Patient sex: M
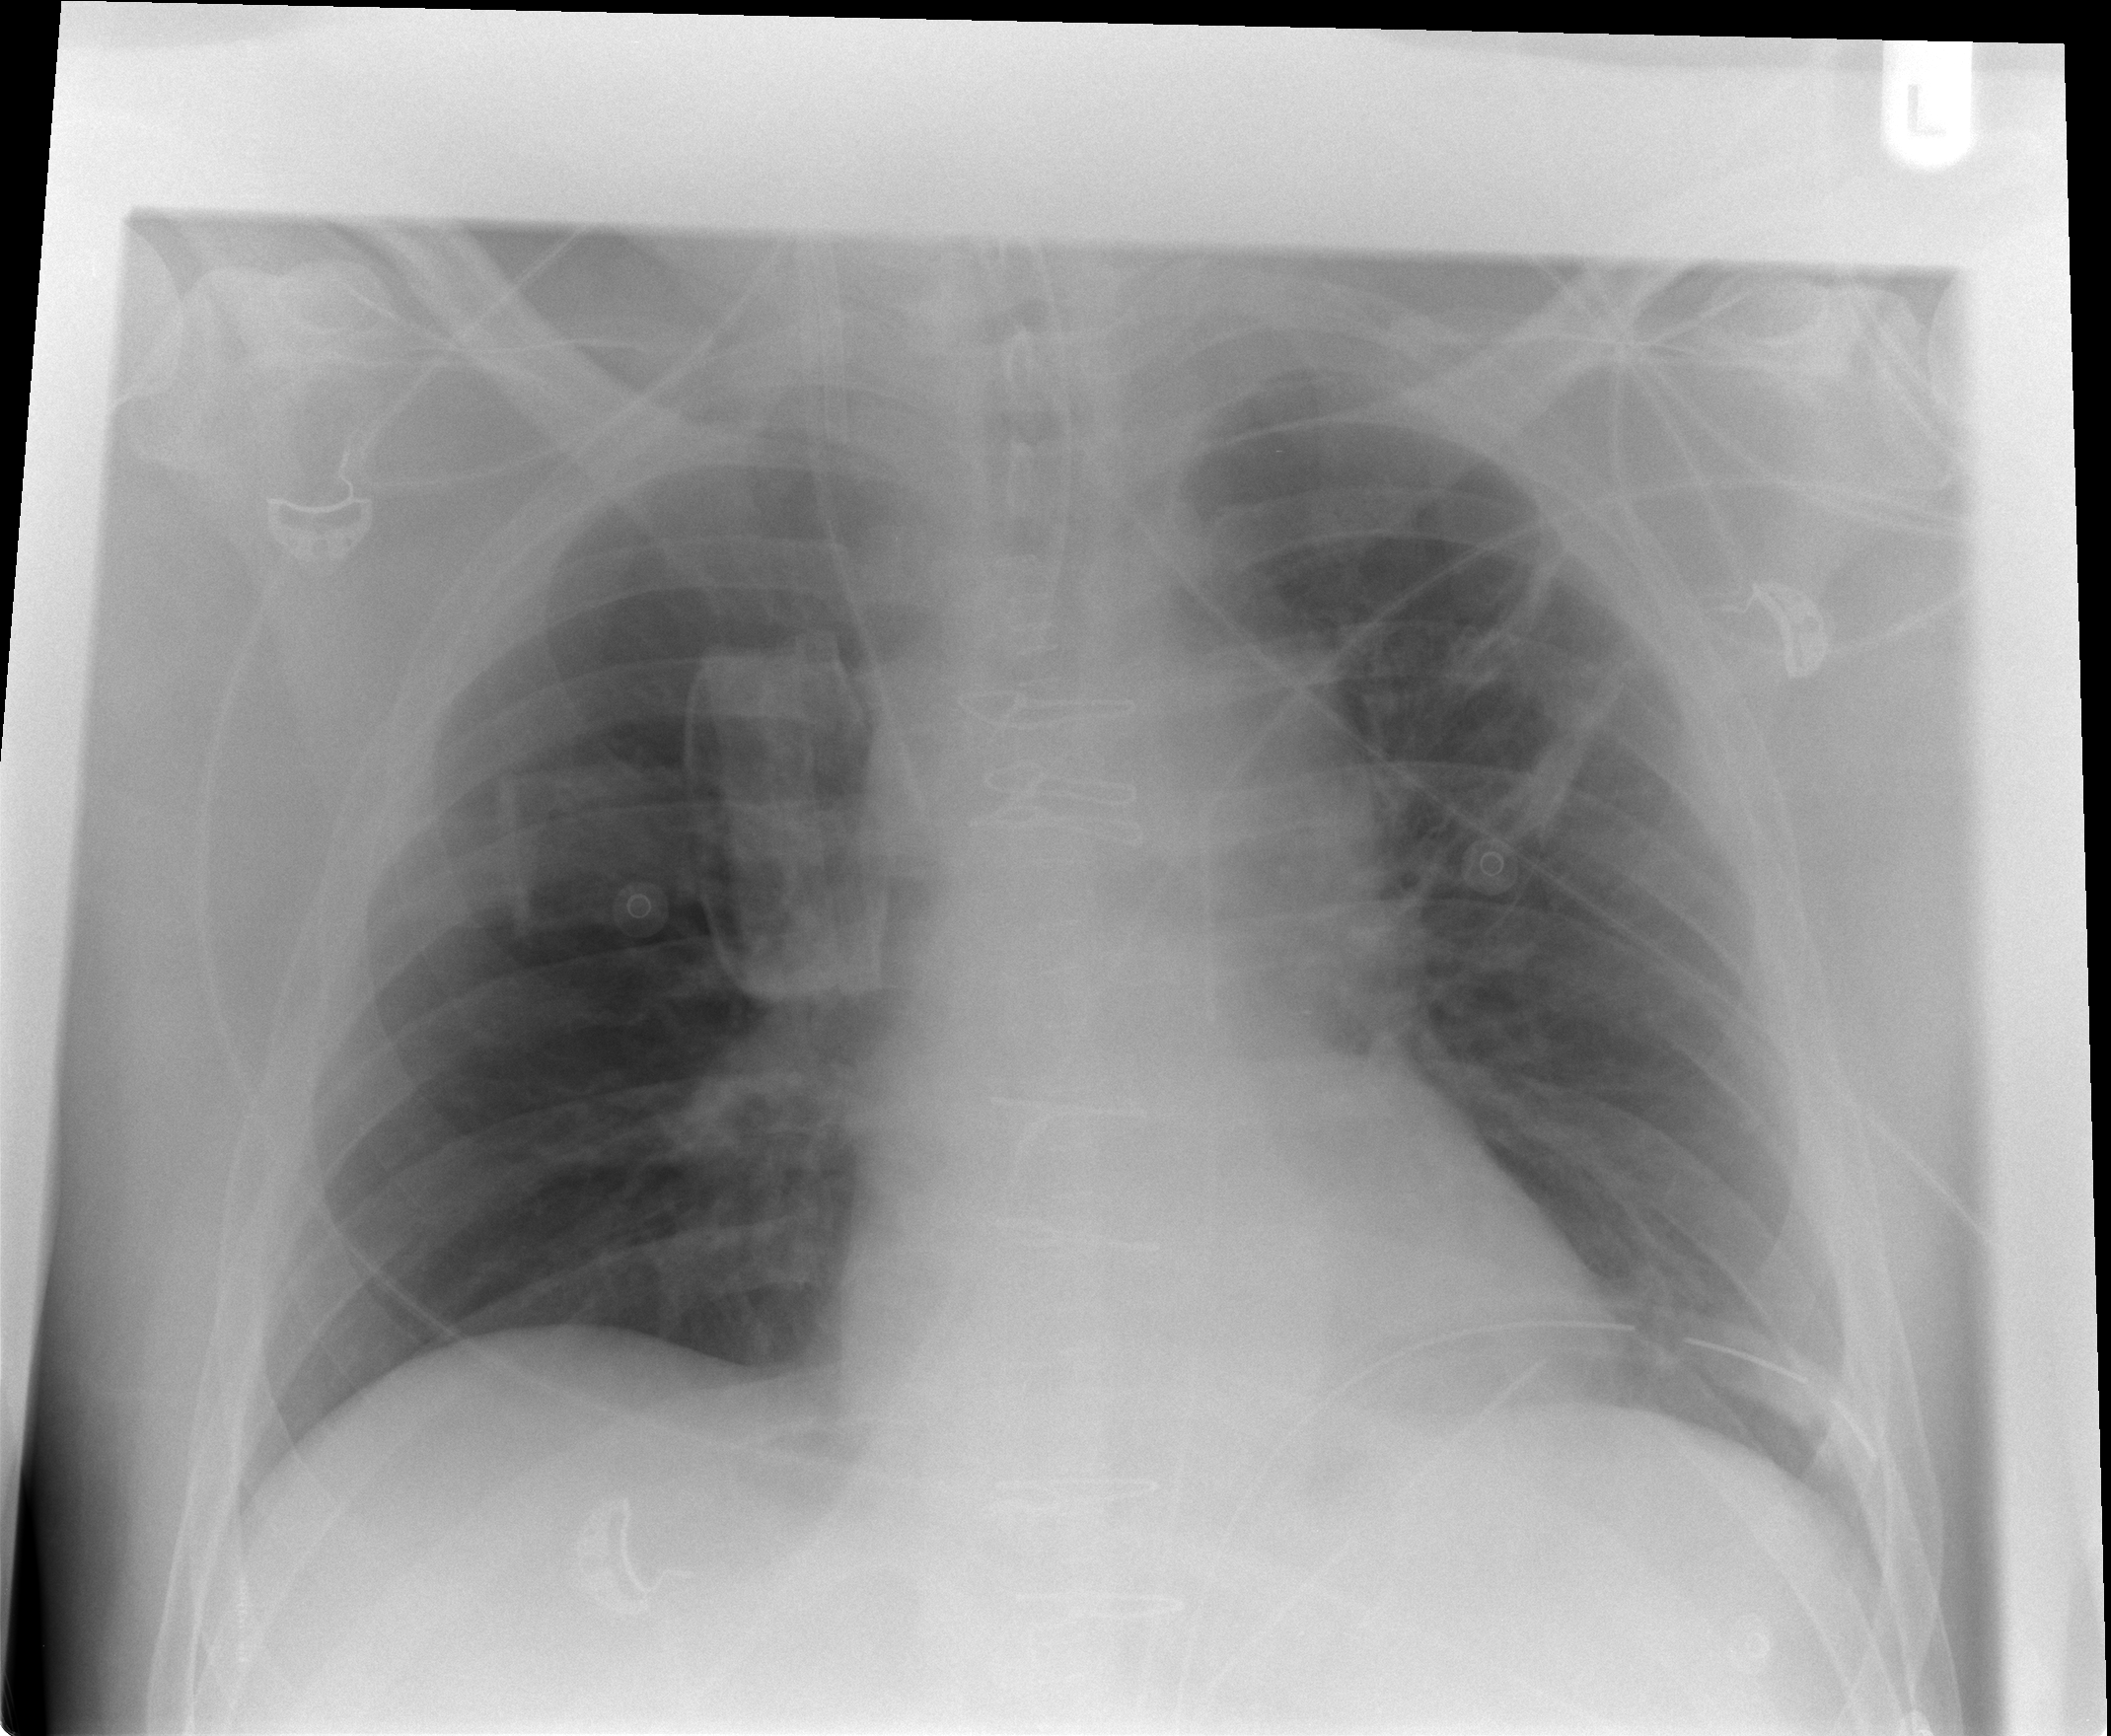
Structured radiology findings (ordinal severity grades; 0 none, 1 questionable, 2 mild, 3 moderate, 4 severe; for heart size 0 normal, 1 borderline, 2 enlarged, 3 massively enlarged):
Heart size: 0
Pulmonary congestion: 0
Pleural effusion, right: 0
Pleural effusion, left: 0
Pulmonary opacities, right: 0
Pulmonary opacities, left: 0
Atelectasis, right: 0
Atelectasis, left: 2